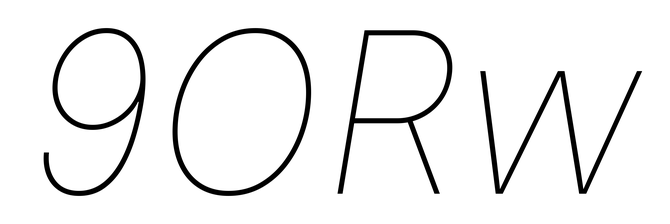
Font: Inter-Italic_Thin_Italic